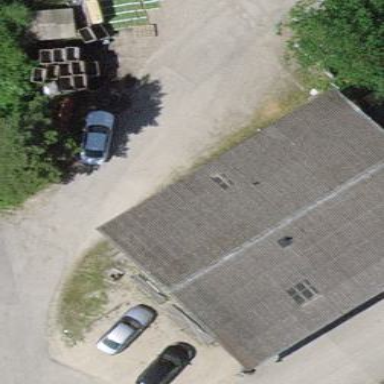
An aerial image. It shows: Warehouse building.